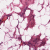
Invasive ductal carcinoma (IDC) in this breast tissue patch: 0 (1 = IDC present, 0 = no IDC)